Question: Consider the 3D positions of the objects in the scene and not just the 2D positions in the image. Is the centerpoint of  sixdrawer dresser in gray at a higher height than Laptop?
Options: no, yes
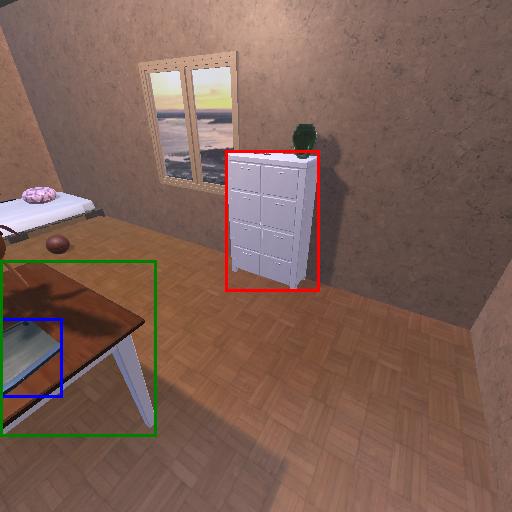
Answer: no